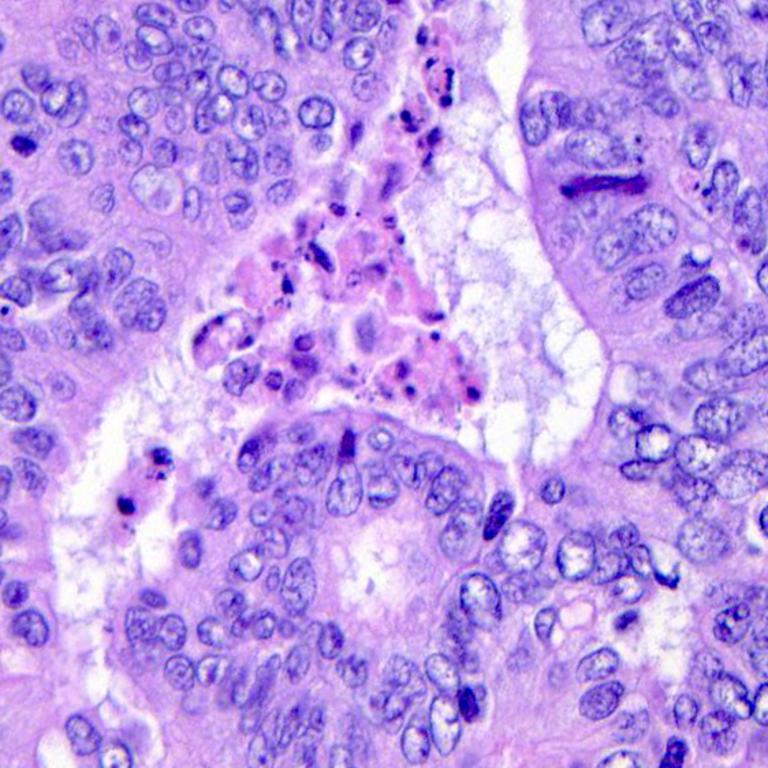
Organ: colon
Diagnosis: adenocarcinomas